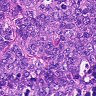
Metastatic tissue present: no